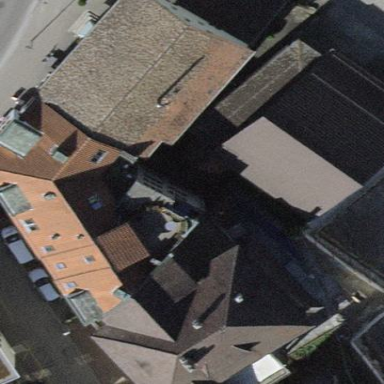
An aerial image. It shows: Gabled apartments building with roof made of roof tiles in rosy brown color. The roof is oriented along the building structure.